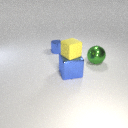
large blue metal cube in front of large green metal sphere